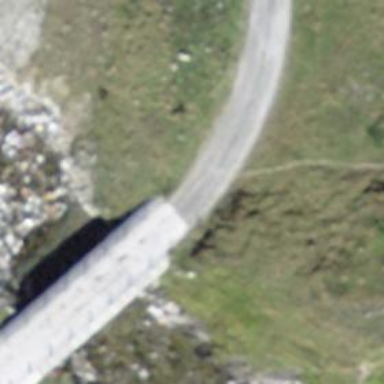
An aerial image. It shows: Track road on gravel surface leading over bridge with grade 2 track type.